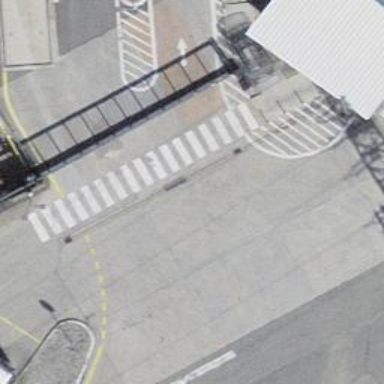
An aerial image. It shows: Unmarked zebra crossing on the road.